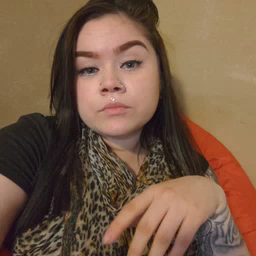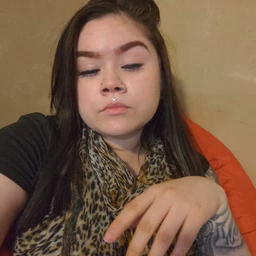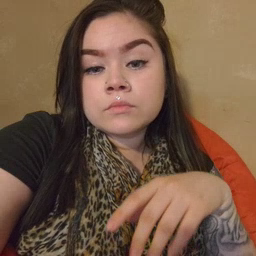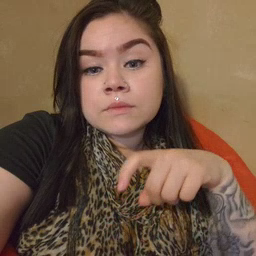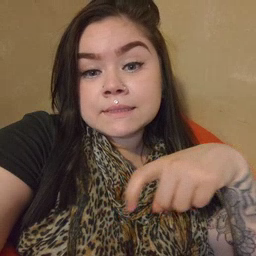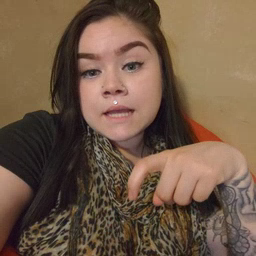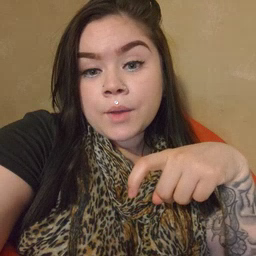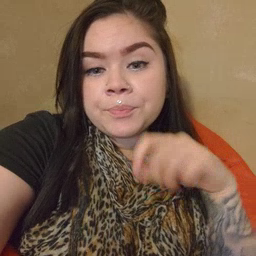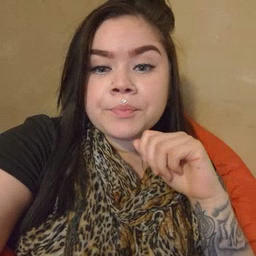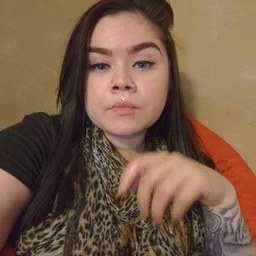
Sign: time